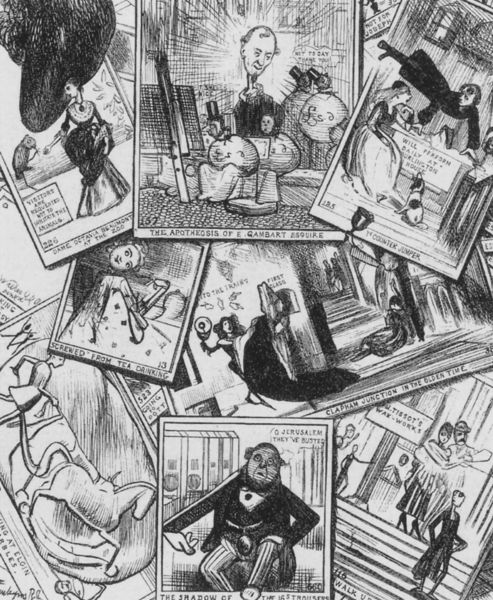
Titel: Karikatur der gemäldegalerie: Die Apotheose des E. Gambart, Vignette aus “Recollections of the Royal Academy” in “Fun”
Schlagwörter: mann, weiß, menschen, frau, raum, schwarz, säule, tisch, anzug, hose, gesicht, mensch, pferd, schrift, bilder, treppe, karikatur, comic, text, englisch, zeichnungen, zeichung, comics